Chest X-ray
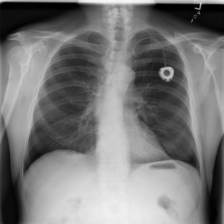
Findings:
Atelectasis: negative
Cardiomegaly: negative
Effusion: negative
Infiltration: negative
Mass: negative
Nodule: negative
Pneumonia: negative
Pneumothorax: negative
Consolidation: negative
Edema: negative
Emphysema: negative
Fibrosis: negative
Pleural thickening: negative
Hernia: negative